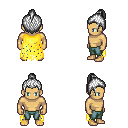
a pixel art fantasy rpg character, male body template, human, tanned skin, yellow tattered cape, teal pants, white short topknot hairstyle, four views (front, back, left, right), 2x2 character sprite sheet, small pixel art, hard edges, no anti-aliasing